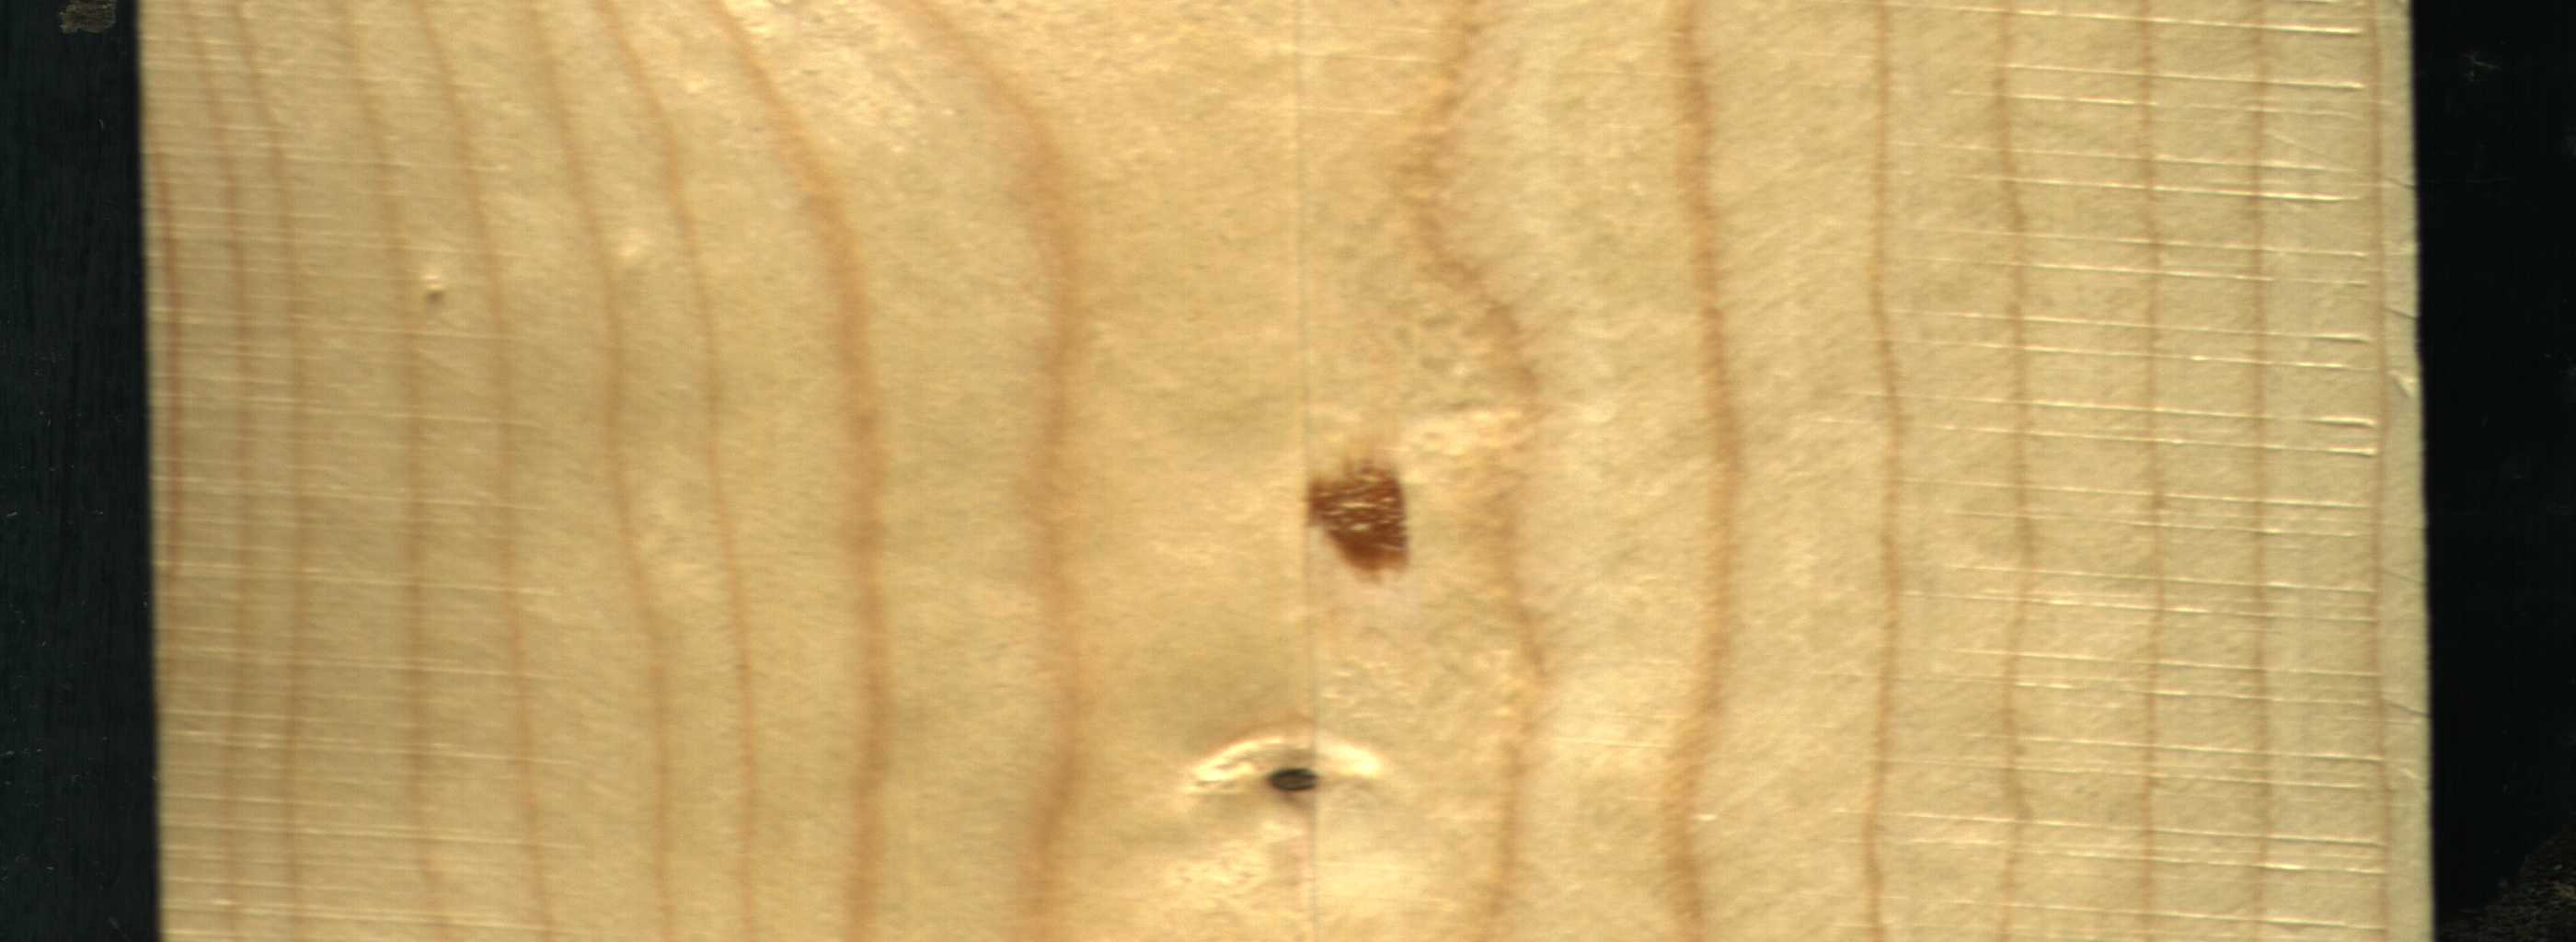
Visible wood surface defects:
resin
Dead_Knot